Question: I'm looking to display two graphs on the same plot in R where the two graphs have vastly different scales i.e. the one goes from -0.001 to 0.0001 and the other goes from 0.05 to 0.2.
I've found this link <URL>
which indicates how to display two y axes on the same plot, but I'm having trouble.
My code reads as follows:
'''
plot(rateOfChangeMS[,1],type="l",ylim=c(-0.01,.2),axes = F)
lines(ratios[,1])
x = seq(-0.001,0.0001,0.0001)
x2 = seq(0.05,0.2,0.01)
axis(2,x)
axis(4,x2)
'''
The problem I'm having is that, although R shows both axes, they are not next to each other as I would like, with the resulting graph attached. The left axis is measuring the graph with the small range, while the right is measuring the graph from 0.05 to 0.2. The second graph is, in fact, on the plot, but the scaling is so small that you can't see it.
Not sure if there is some etiquette rule I'm violating, never uploaded an image before so not quite sure how best to do it.
Any help would be greatly appreciated!
Thanks
Mike

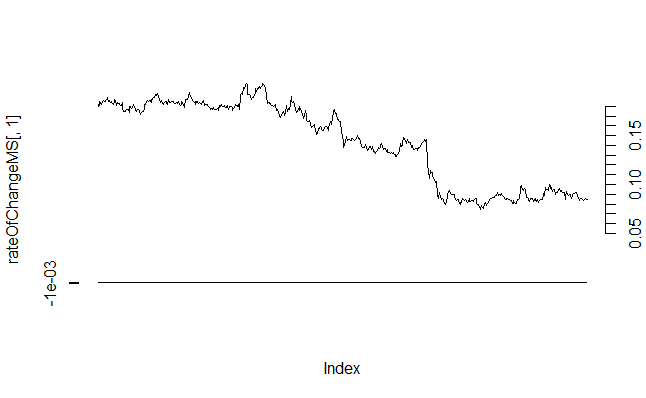
Answer: Since you don't provide a reproducible example, or a representative dataset, this is a partial answer.
'''
set.seed(1)
df <- data.frame(x=1:100,
y1=-0.001+0.002/(1:100)+rnorm(100,0,5e-5),
y2=0.05+0.0015*(0:99)+rnorm(100,0,1e-2))
ticks.1 <- seq(-0.001,0.001,0.0001)
ticks.2 <- seq(0.05,0.2,0.01)
plot(df$x, df$y1, type="l", yaxt="n", xlab="X", ylab="", col="blue")
axis(2, at=ticks.1, col.ticks="blue", col.axis="blue")
par(new=T)
plot(df$x, df$y2, type="l", yaxt="n", xlab="", ylab="", col="red")
axis(4, at=ticks.2, col.ticks="red", col.axis="red")
'''

The reason your left axis is compressed is that both axes are on the same scale. You can get around that by basically superimposing two completely different plots (which is what having two axes does, after all). Incidentally, dual axes like this is not a good way to visualize data. It creates a grossly misleading visual impression.